Question: I have a little question about CSS and image buttons. I searched and tryed many options but none of them worked for me.
I need to link my image button in the CSS style. When you push the image a new webpage opens where you can take a picture of yourself. But my image stays at the same position no matter what I change.
If I use the code that is written on <URL> then my image stays at the bottom.
<URL>
'''
body {
margin: 0;
padding: 0;
background: url(basf.jpg);
background-size: cover;
font-family: sans-serif;
}
.loginBox {
position: absolute;
top: 50%;
left: 50%;
transform: translate(-50%, -50%);
padding: 80px 40px;
width: 350px;
height: 500px;
box-sizing: border-box;
background: rgba(0, 0, 0, .5);
}
.user {
width: 130px;
height: 130px;
border-radius: 50%;
overflow: hidden;
position: absolute;
top: calc(-150px/2);
left: calc(50% - 65px);
}
button.imgbtn1 {
width: 70px;
height: 70px;
border-radius: 50%;
overflow: hidden;
position: absolute;
top: calc(-20px/2);
left: calc(50% - -30px);
cursor: pointer;
}
h2 {
margin: 0;
padding: 0 0 20px;
color: deepskyblue;
text-align: center;
}
.loginBox p {
margin: 0;
padding: 0;
font-weight: bold;
color: #fff;
}
.loginBox input {
width: 100%;
margin-bottom: 20px;
}
.loginBox input[type="text"] {
border: none;
border-bottom: 1px solid #fff;
background: transparent;
outline: none;
height: 40px;
color: #fff;
font-size: 16px;
}
::placeholder {
color: rgba(255, 255, 255, .5);
}
.loginBox input[type="submit"] {
border: none;
outline: none;
height: 40px;
color: #fff;
font-size: 16px;
background: deepskyblue;
cursor: pointer;
border-radius: 20px;
}
.loginBox input[type="submit"]:hover {
background: #deepskyblue;
color: #262626;
}
'''
'''
<!DOCTYPE html>
<html>
<head>
<meta charset="utf-8">
<meta name="viewport" content="width=device-width, initial-scale=1.0">
<meta http-equiv="X-UA-Compatible" content="ie=edge">
<title>Registration Form</title>
<link rel="stylesheet" type="text/css" href="style3.css">
</head>
<body>
<div class="loginBox">
<img src="user.png" class="user">
<h2>Meld u aan</h2>
<form>
<p>Naam</p>
<input type="text" name="" placeholder="Naam">
<p>Voornaam</p>
<input type="text" name="" placeholder="Voornaam">
<p>Bedrijf</p>
<input type="text" name="" placeholder="Bedrijf">
<p>Doel
<p>
<input type="text" name="" placeholder="Doel">
<input type="submit" id="btnClick" value="zend" />
<a href="http://localhost/Form/foto.html"> <img src="foto.png" /></a>
</form>
</div>
</body>
</html>
'''

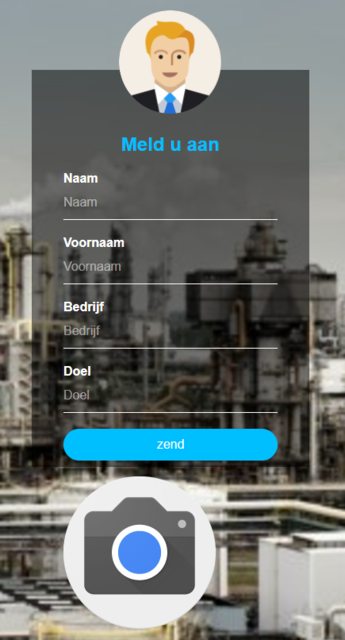
Answer: After playing around for a while I have found something that works.
html:
'''
<center><div id = "imgPositioning">
<a href="http://localhost/Form/foto.html"> <img id = "imgOne" class = "user" src="user.png" /></a>
<img src="foto.png" id = "imgTwo" class="user"/>
</div></center>
'''
css:
'''
#imgPositioning{
display:inline;
}
#imgTwo{
height:100px;
width:200px;
}
#imgOne{
height:50px;
width:100px;
float:center;
}
'''